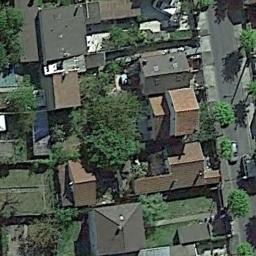
Label: residential